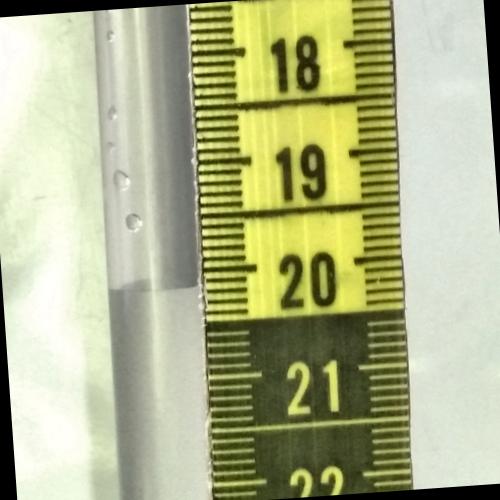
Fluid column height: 20.1 cm